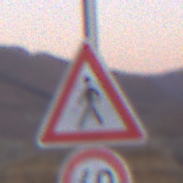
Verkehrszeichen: FussgaengerRechts
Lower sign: Geschwindigkeit60
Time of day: Dusk
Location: Outdoor (Nature)
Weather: Clear
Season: NotSpecified
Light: Natural